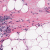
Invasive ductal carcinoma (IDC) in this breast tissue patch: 0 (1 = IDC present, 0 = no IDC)